Aerial crown-view tile of a tropical tree (Barro Colorado Island, Panama), acquired 20250715:
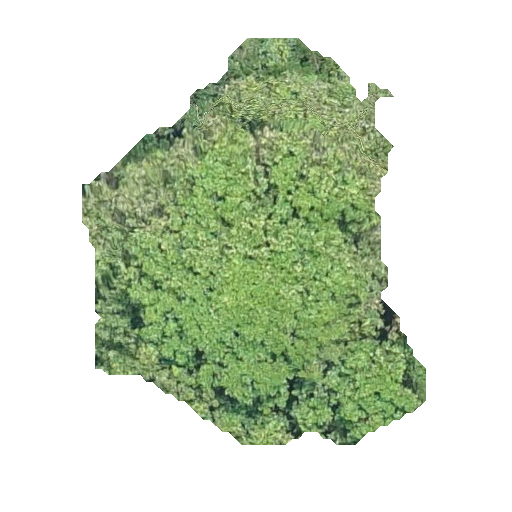
Species: Prioria copaifera
GBIF accepted scientific name: Prioria copaifera
Crown area: 144.492 m²